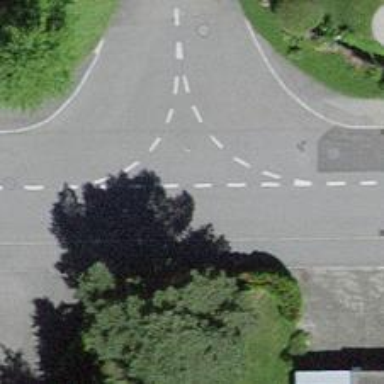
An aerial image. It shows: Residential road with asphalt surface. There are sidewalks on both sides of the road.